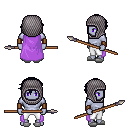
a pixel art fantasy rpg character, male body template, dark elf, purple skin, lavender cape, white pants, raven short bangs hairstyle, chain hood, leather bracers, white slippers, spear, four views (front, back, left, right), 2x2 character sprite sheet, small pixel art, hard edges, no anti-aliasing